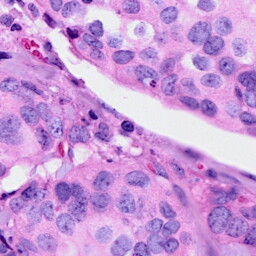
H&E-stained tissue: Breast